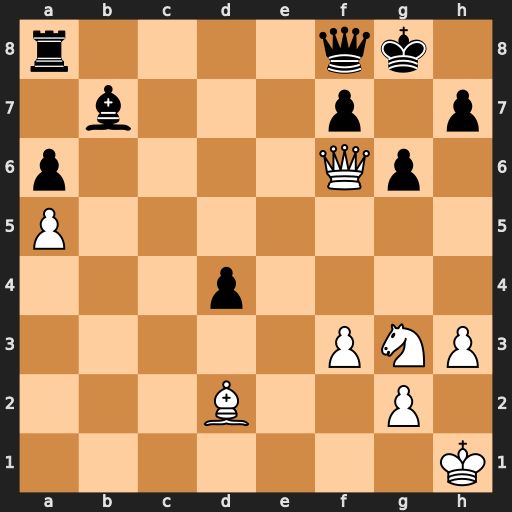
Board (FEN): r4qk1/1b3p1p/p4Qp1/P7/3p4/5PNP/3B2P1/7K
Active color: w
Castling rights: -
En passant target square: -
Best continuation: Nf5 gxf5 Bh6 Qxh6 Qxh6